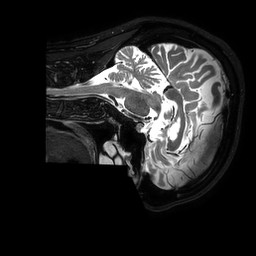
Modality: T2w
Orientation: sagittal
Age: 70
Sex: male
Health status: ill
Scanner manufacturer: philips
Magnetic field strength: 3 T
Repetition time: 3.5 s
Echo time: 0.3 s